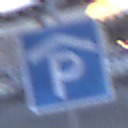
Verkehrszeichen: Parkhaus
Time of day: SunriseSunset
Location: Outdoor (Suburban)
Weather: PartlyCloudy
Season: NotSpecified
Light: Natural